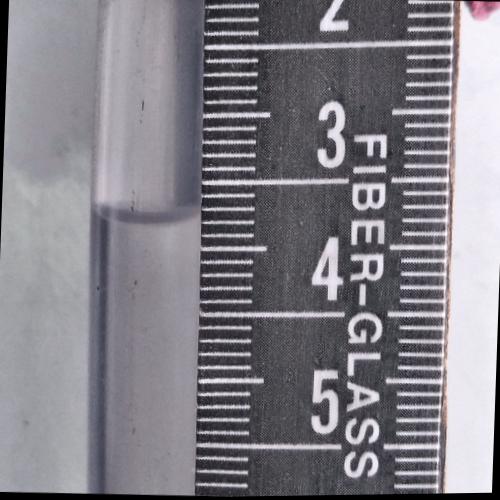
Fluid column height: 3.7 cm